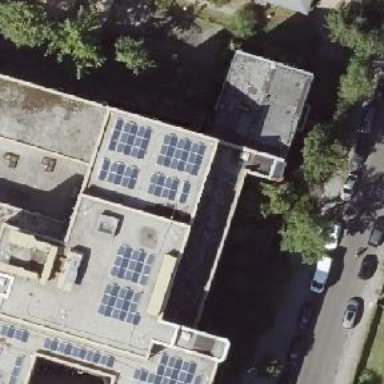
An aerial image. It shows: Solar power generator using photovoltaic panels.